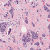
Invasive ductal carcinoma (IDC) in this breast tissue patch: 1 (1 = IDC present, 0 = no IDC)